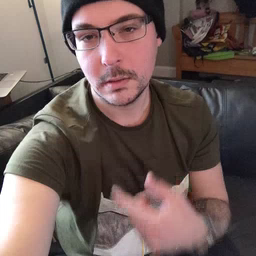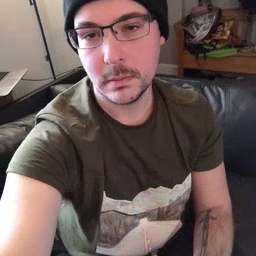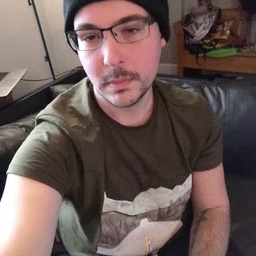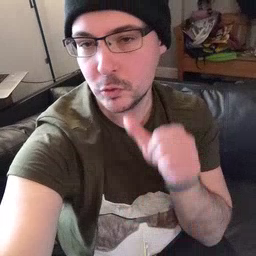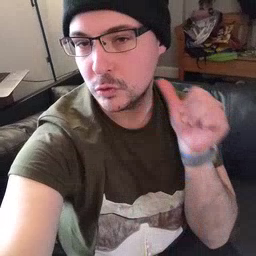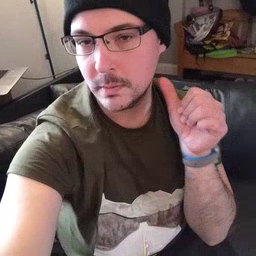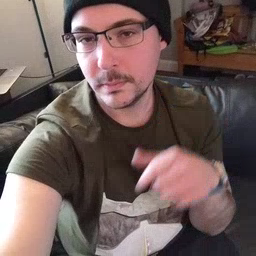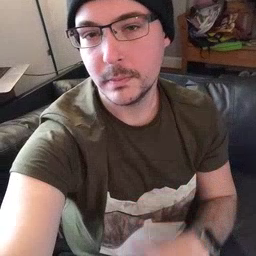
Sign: yesterday